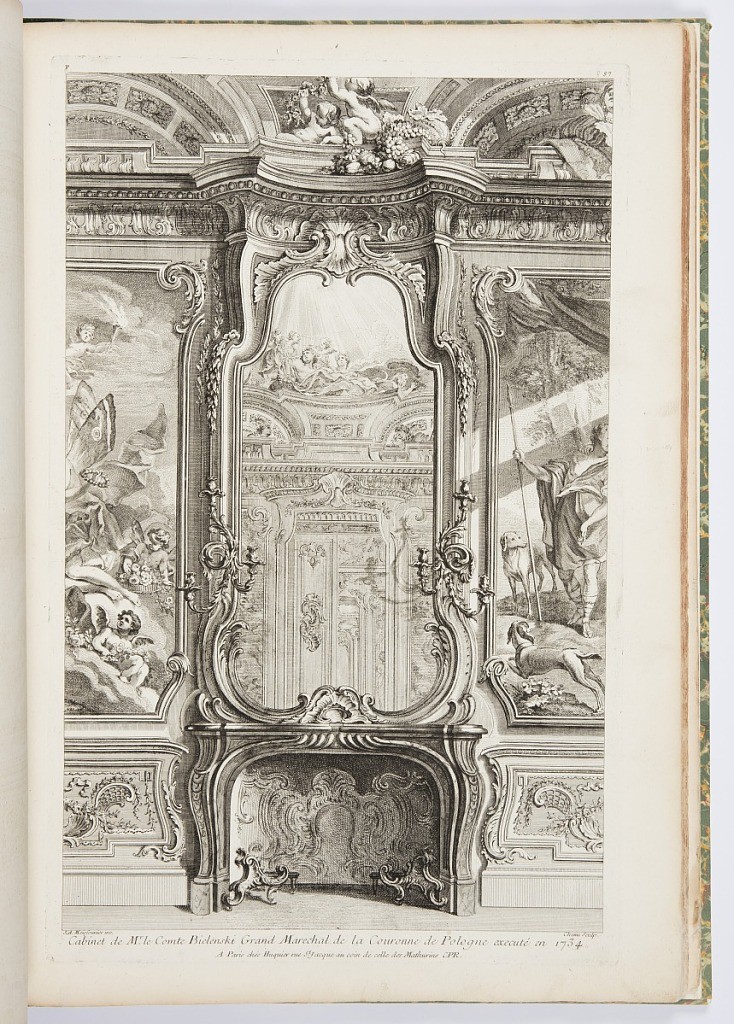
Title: Cabinet de Mr. le Comte Bielenski (sic), Grand Maréchal de la Couronne de Pologne executé en 1734; Chiminée avec glace, avec de chaque côté une partie du lambris d'appui et des peintures, 1st Plate, plate 87 in l'Oeuvre de Juste Aurèle Meissonier, Paris, 1748
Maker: Juste-Aurèle Meissonnier, French, b. Italy, 1695–1750
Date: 1742–48
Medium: Engraving on white laid paper
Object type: Print
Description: Large-scale drawing of fireplace with andirons in foreground and cartouche decoration at rear of opening. The overmantel consists of a large rococo mirror which reflects the other side of the room. Three-branched wall lights are attached to either side of the mirror. At top of mirror, near ceiling, are two putti playing with garland flowers. Enclosed in a paneled frame (left) is a partial view of a painting, "Zephyr et Flore," showing putti, flowers, and the legs of a goddess. A putto, holding a flamed torch, is at top of painting. In the paneled frame (right) is a partial view of a man holding a spear in his right hand with two dogs nearby.